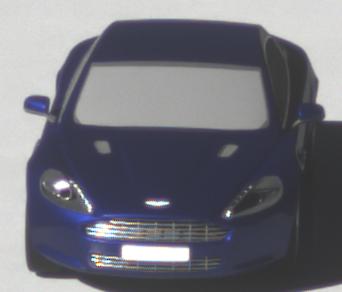
Make: Aston Martin
Model: Rapide
Detailed model: Rapide
Model produced from: 2010/03
Model produced until: 2013/07
Doors: 5
Color: blue
Road condition: wet road
Daytime: morning or afternoon
Contrast: high contrast